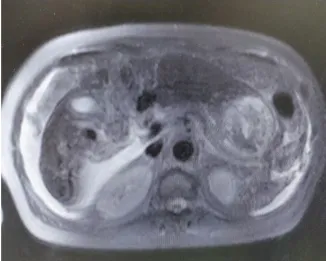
Post IP chemotherapy. . A. MRI imaging showing resolution of omental mass.
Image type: radiology (mri)